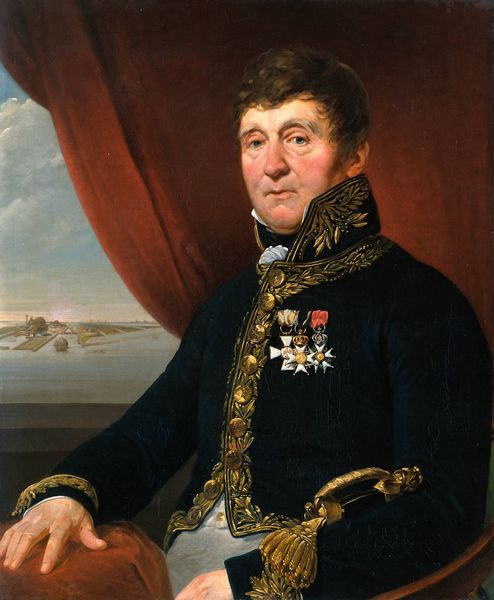
Titel: Porträt des Jan Blanken
Künstler: Jean Augustin Daiwaille
Standort: Amsterdam
Institution: Rijksmuseum
Schlagwörter: gemälde, hand, himmel, mann, meer, wasser, weiß, wolken, fluss, landschaft, see, sitzen, stadt, braun, fenster, frankreich, frisur, mund, nase, ohr, schwarz, stuhl, ausblick, blick, rot, tuch, wolke, ornament, alkohol, alt, jacke, augen, gesicht, kragen, steine, bildnis, herr, innenraum, portrait, porträt, vorhang, brüstung, insel, land, bestickt, gold, haare, halbfigur, sessel, sitzend, stickerei, adel, augenbrauen, borte, england, kinn, knopf, adlig, aussicht, schiffe, haltung, mauer, hafen, kaiser, könig, thron, dekoration, dick, büste, ornamente, kordel, knöpfe, knopfleiste, weste, panorama, kreuz, militär, schwert, säbel, uniform, soldat, backenbart, napoleon, abzeichen, degen, offizier, orden, stehkragen, österreich, halbportrait, doppelkinn, schmcuk, general, prinz, schwart, feldherr, adliger, feldwebel, stickereien, admiral, marine, verzeirung, sitzender, hoheit, major, oberst, meerblick, sitzens, bonaparte, milität, hauptmann, auszeichnungen, flaubert, portraitmalerei, graue augenbrauen, afmirsl